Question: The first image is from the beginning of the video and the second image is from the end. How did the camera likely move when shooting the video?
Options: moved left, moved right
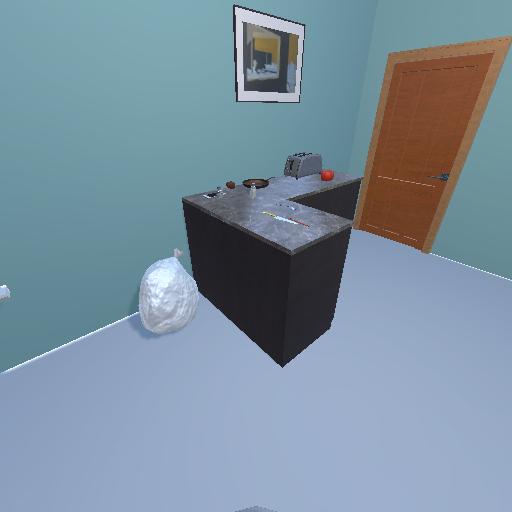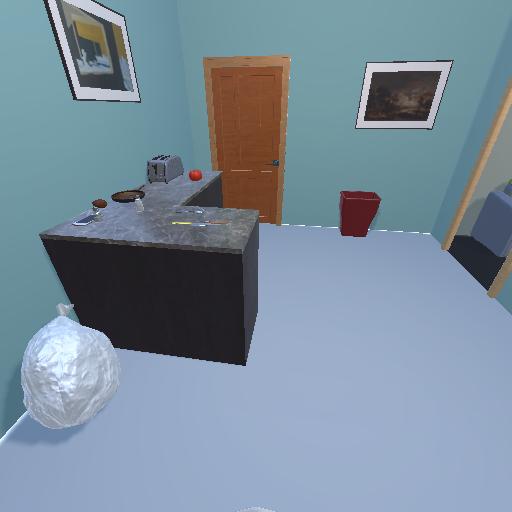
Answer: moved left